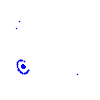
Particle: electron